【题型】选择题　【知识点】函数　【难度】medium
已知函数$y=f(x)$，其中$y=x^2+1$，$y=g(x)$，其中$g(x)=4\sin x$，则图象如图所示的函数可能是（ ）。

\vspace{2em}

\noindent A. $y=\dfrac{g(x)}{f(x)}$ \hfill B. $y=\dfrac{f(x)}{g(x)}$

\vspace{1em}

\noindent C. $y=f(x)+g(x)-1$ \hfill D. $y=f(x)-g(x)-1$
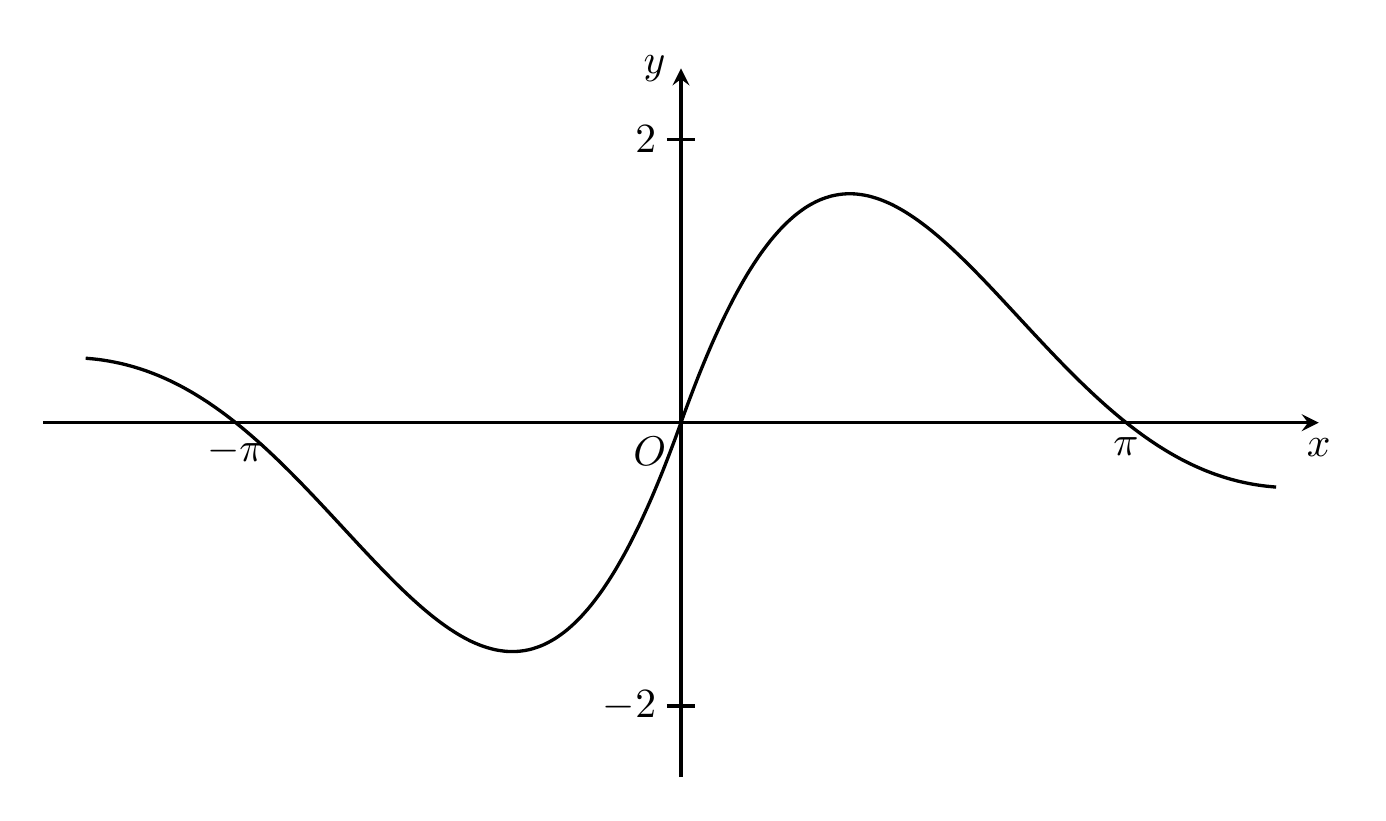
【解答】
\noindent 【答案】A

\vspace{1em}

\noindent 【知识点】求正弦（型）函数的奇偶性、函数奇偶性的定义与判断、函数图象的应用

\vspace{1em}

\noindent 【分析】根据函数图象和$f(x), g(x)$的奇偶性判断。

\vspace{1em}

\noindent 【详解】易知$f(x)=x^2+1$是偶函数，$g(x)=4\sin x$是奇函数，给出的函数图象对应的是奇函数，

\vspace{1em}

\noindent A. $y=h(x)=\dfrac{g(x)}{f(x)}=\dfrac{4\sin x}{x^2+1}$，定义域为$\mathbf{R}$，

\noindent 又$h(-x)=\dfrac{4\sin(-x)}{(-x)^2+1}=-\dfrac{4\sin x}{x^2+1}=-h(x)$，所以$h(x)$是奇函数，符合题意，故正确；

\vspace{1em}

\noindent B. $y=\dfrac{f(x)}{g(x)}=\dfrac{x^2+1}{4\sin x}$，$x\neq k\pi, k\in\mathbf{Z}$，不符合图象，故错误；

\vspace{1em}

\noindent C. $y=h(x)=f(x)+g(x)-1=x^2+1+4\sin x-1=x^2+4\sin x$，定义域为$\mathbf{R}$，

\noindent 但$h(-x)\neq h(x), h(-x)\neq -h(x)$，故函数是非奇非偶函数，故错误；

\vspace{1em}

\noindent D. $y=h(x)=f(x)-g(x)-1=x^2+1-4\sin x-1=x^2-4\sin x$，定义域为$\mathbf{R}$，

\noindent 但$h(-x)\neq h(x), h(-x)\neq -h(x)$，故函数是非奇非偶函数，故错误，

\vspace{1em}

\noindent 故选：A